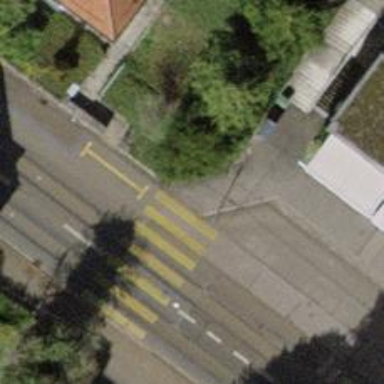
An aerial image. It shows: Kerb barrier.